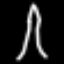
Label: The Eiffel Tower